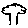
Label: tree